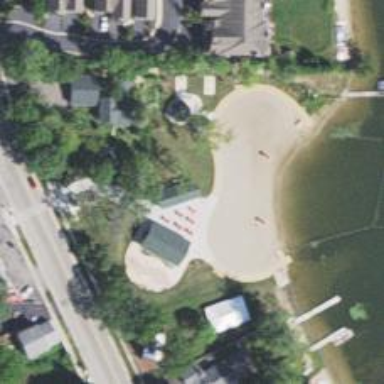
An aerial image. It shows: Lifeguard base for emergency situations.